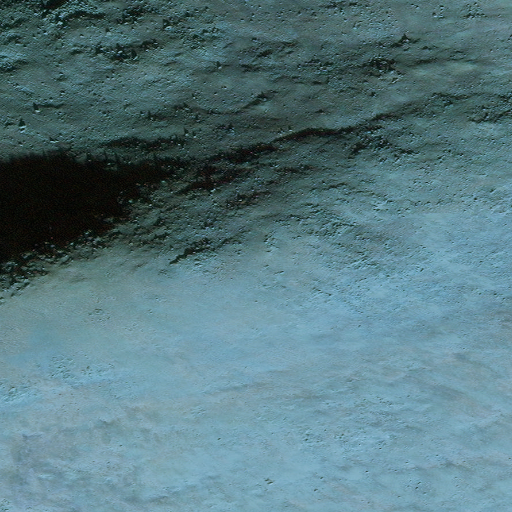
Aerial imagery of mountain in Alaska named Red Mountain containing only unknown